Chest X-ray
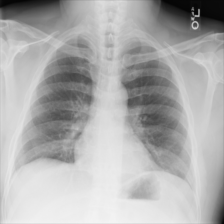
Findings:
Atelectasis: negative
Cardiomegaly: negative
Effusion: negative
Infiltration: negative
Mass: negative
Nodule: negative
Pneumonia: negative
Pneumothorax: negative
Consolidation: negative
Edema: negative
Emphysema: negative
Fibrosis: negative
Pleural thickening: negative
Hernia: negative